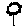
Label: flower